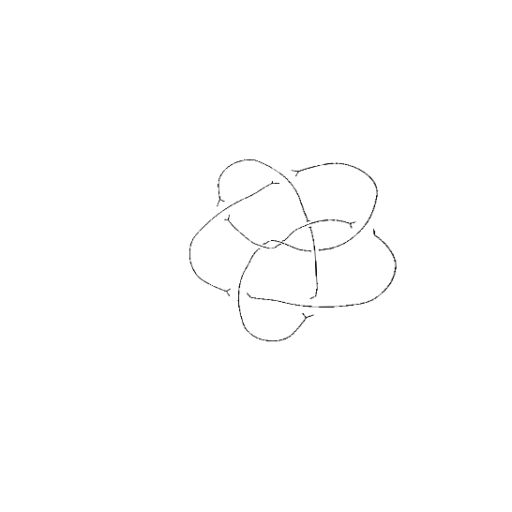
Crossing number: 9